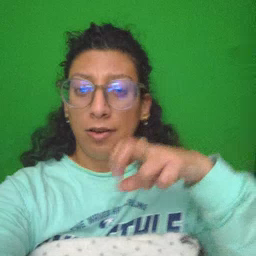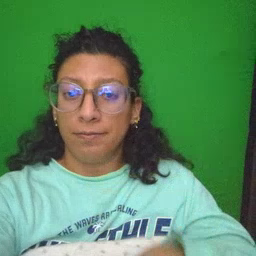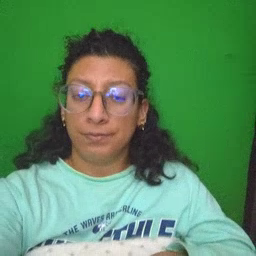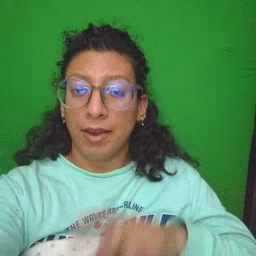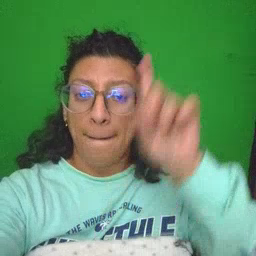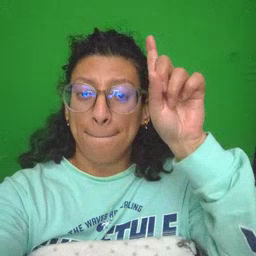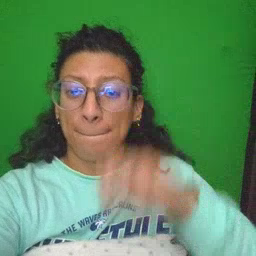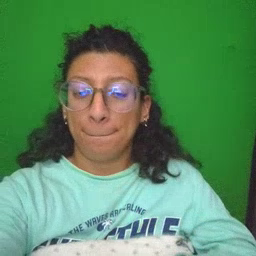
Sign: up